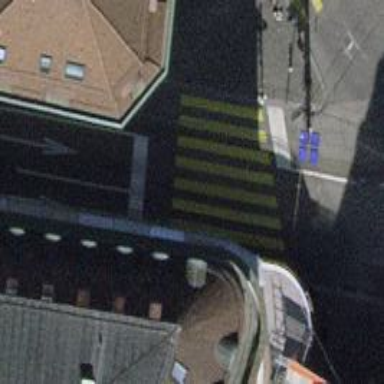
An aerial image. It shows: Footway crossing with marked asphalt surface.